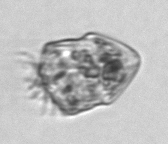
Label: Strombidium_inclinatum